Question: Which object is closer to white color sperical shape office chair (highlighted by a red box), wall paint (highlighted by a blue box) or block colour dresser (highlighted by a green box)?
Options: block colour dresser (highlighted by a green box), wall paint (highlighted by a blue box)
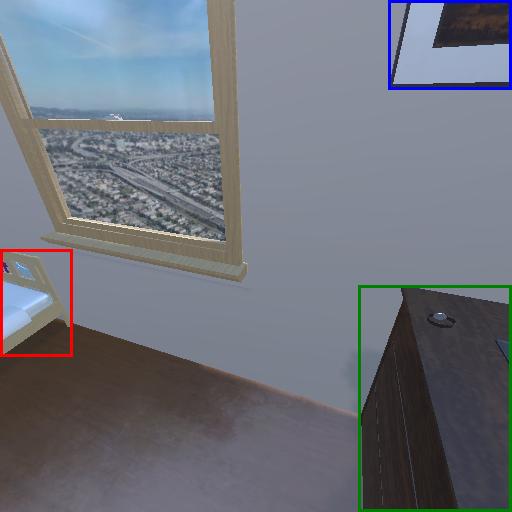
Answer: block colour dresser (highlighted by a green box)